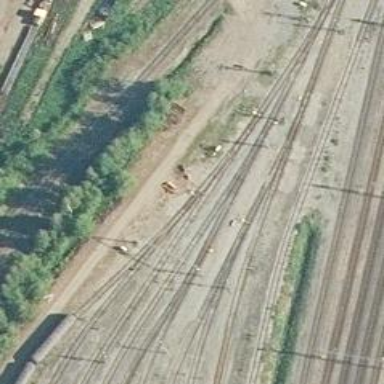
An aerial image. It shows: Railway yard in service.